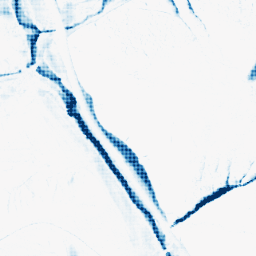
Category: morphological
Decomposition family: morphological_ellipse
Decomposition parameters: operation: closing
width: 5
height: 20
Upsampling method: sinc_hamming
Upsampling parameters: scale: 8
kernel_size: 8
Upsampling scale: 8